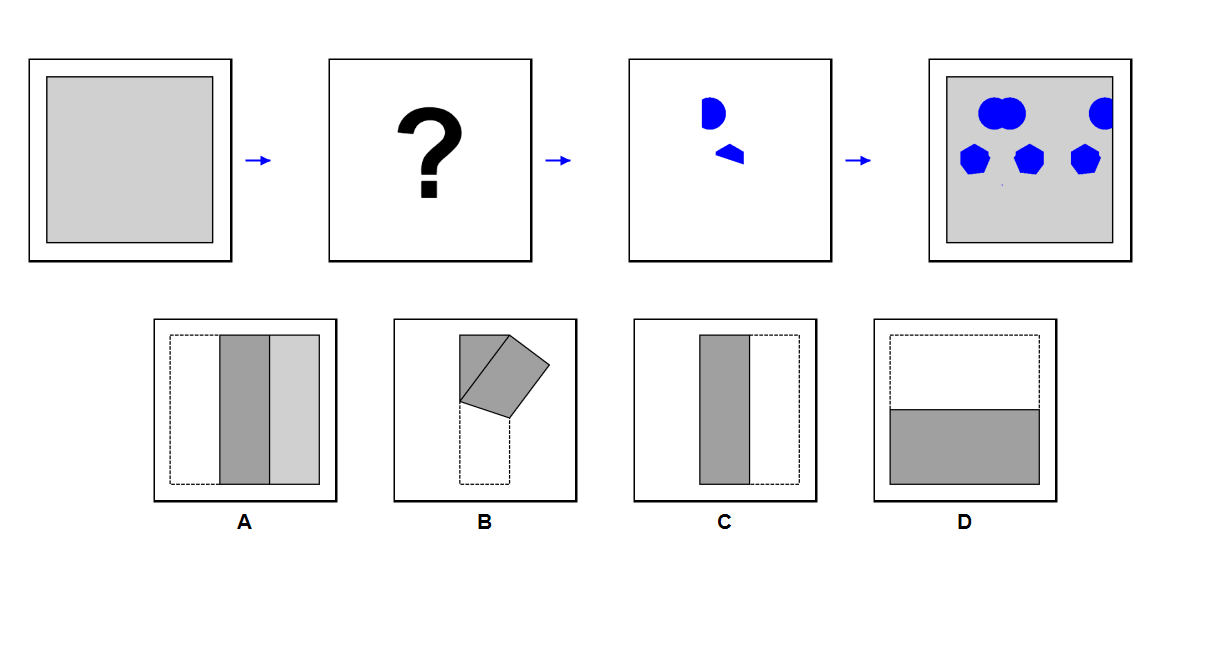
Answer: D